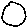
Label: circle